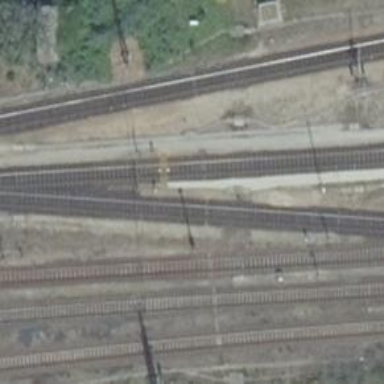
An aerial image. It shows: Railway signal.